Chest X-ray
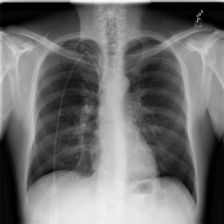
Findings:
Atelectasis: negative
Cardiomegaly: negative
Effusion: negative
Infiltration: negative
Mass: negative
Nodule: negative
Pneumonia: negative
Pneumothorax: negative
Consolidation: negative
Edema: negative
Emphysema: negative
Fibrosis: negative
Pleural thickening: negative
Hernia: negative